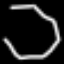
Label: octagon